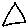
Label: triangle